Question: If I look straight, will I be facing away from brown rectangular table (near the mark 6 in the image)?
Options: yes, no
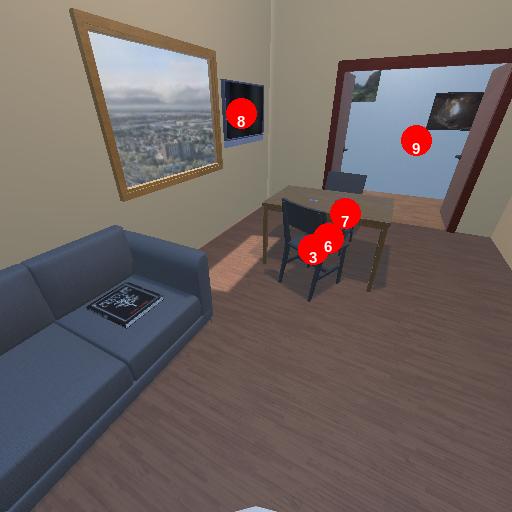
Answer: yes